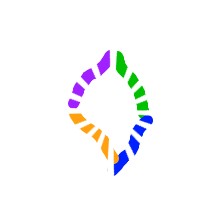
Shape: rhombus